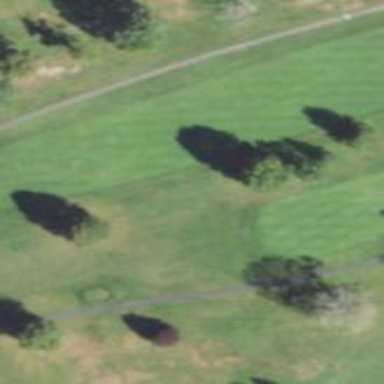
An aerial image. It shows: Grassy area designated for leisure activities. It is golf fairway utilized for the sport of golf.